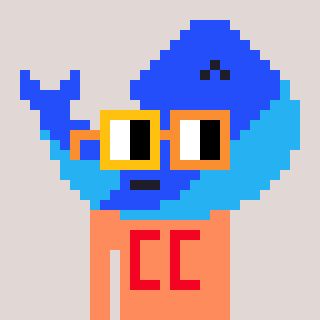
a pixel art character with square yellow and orange glasses, a whale-shaped head and a peachy-colored body on a warm background